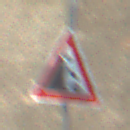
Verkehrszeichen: SteinschlagLinks
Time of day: MorningAfternoon
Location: Outdoor (Nature)
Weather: PartlyCloudy
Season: NotSpecified
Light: Natural